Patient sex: F
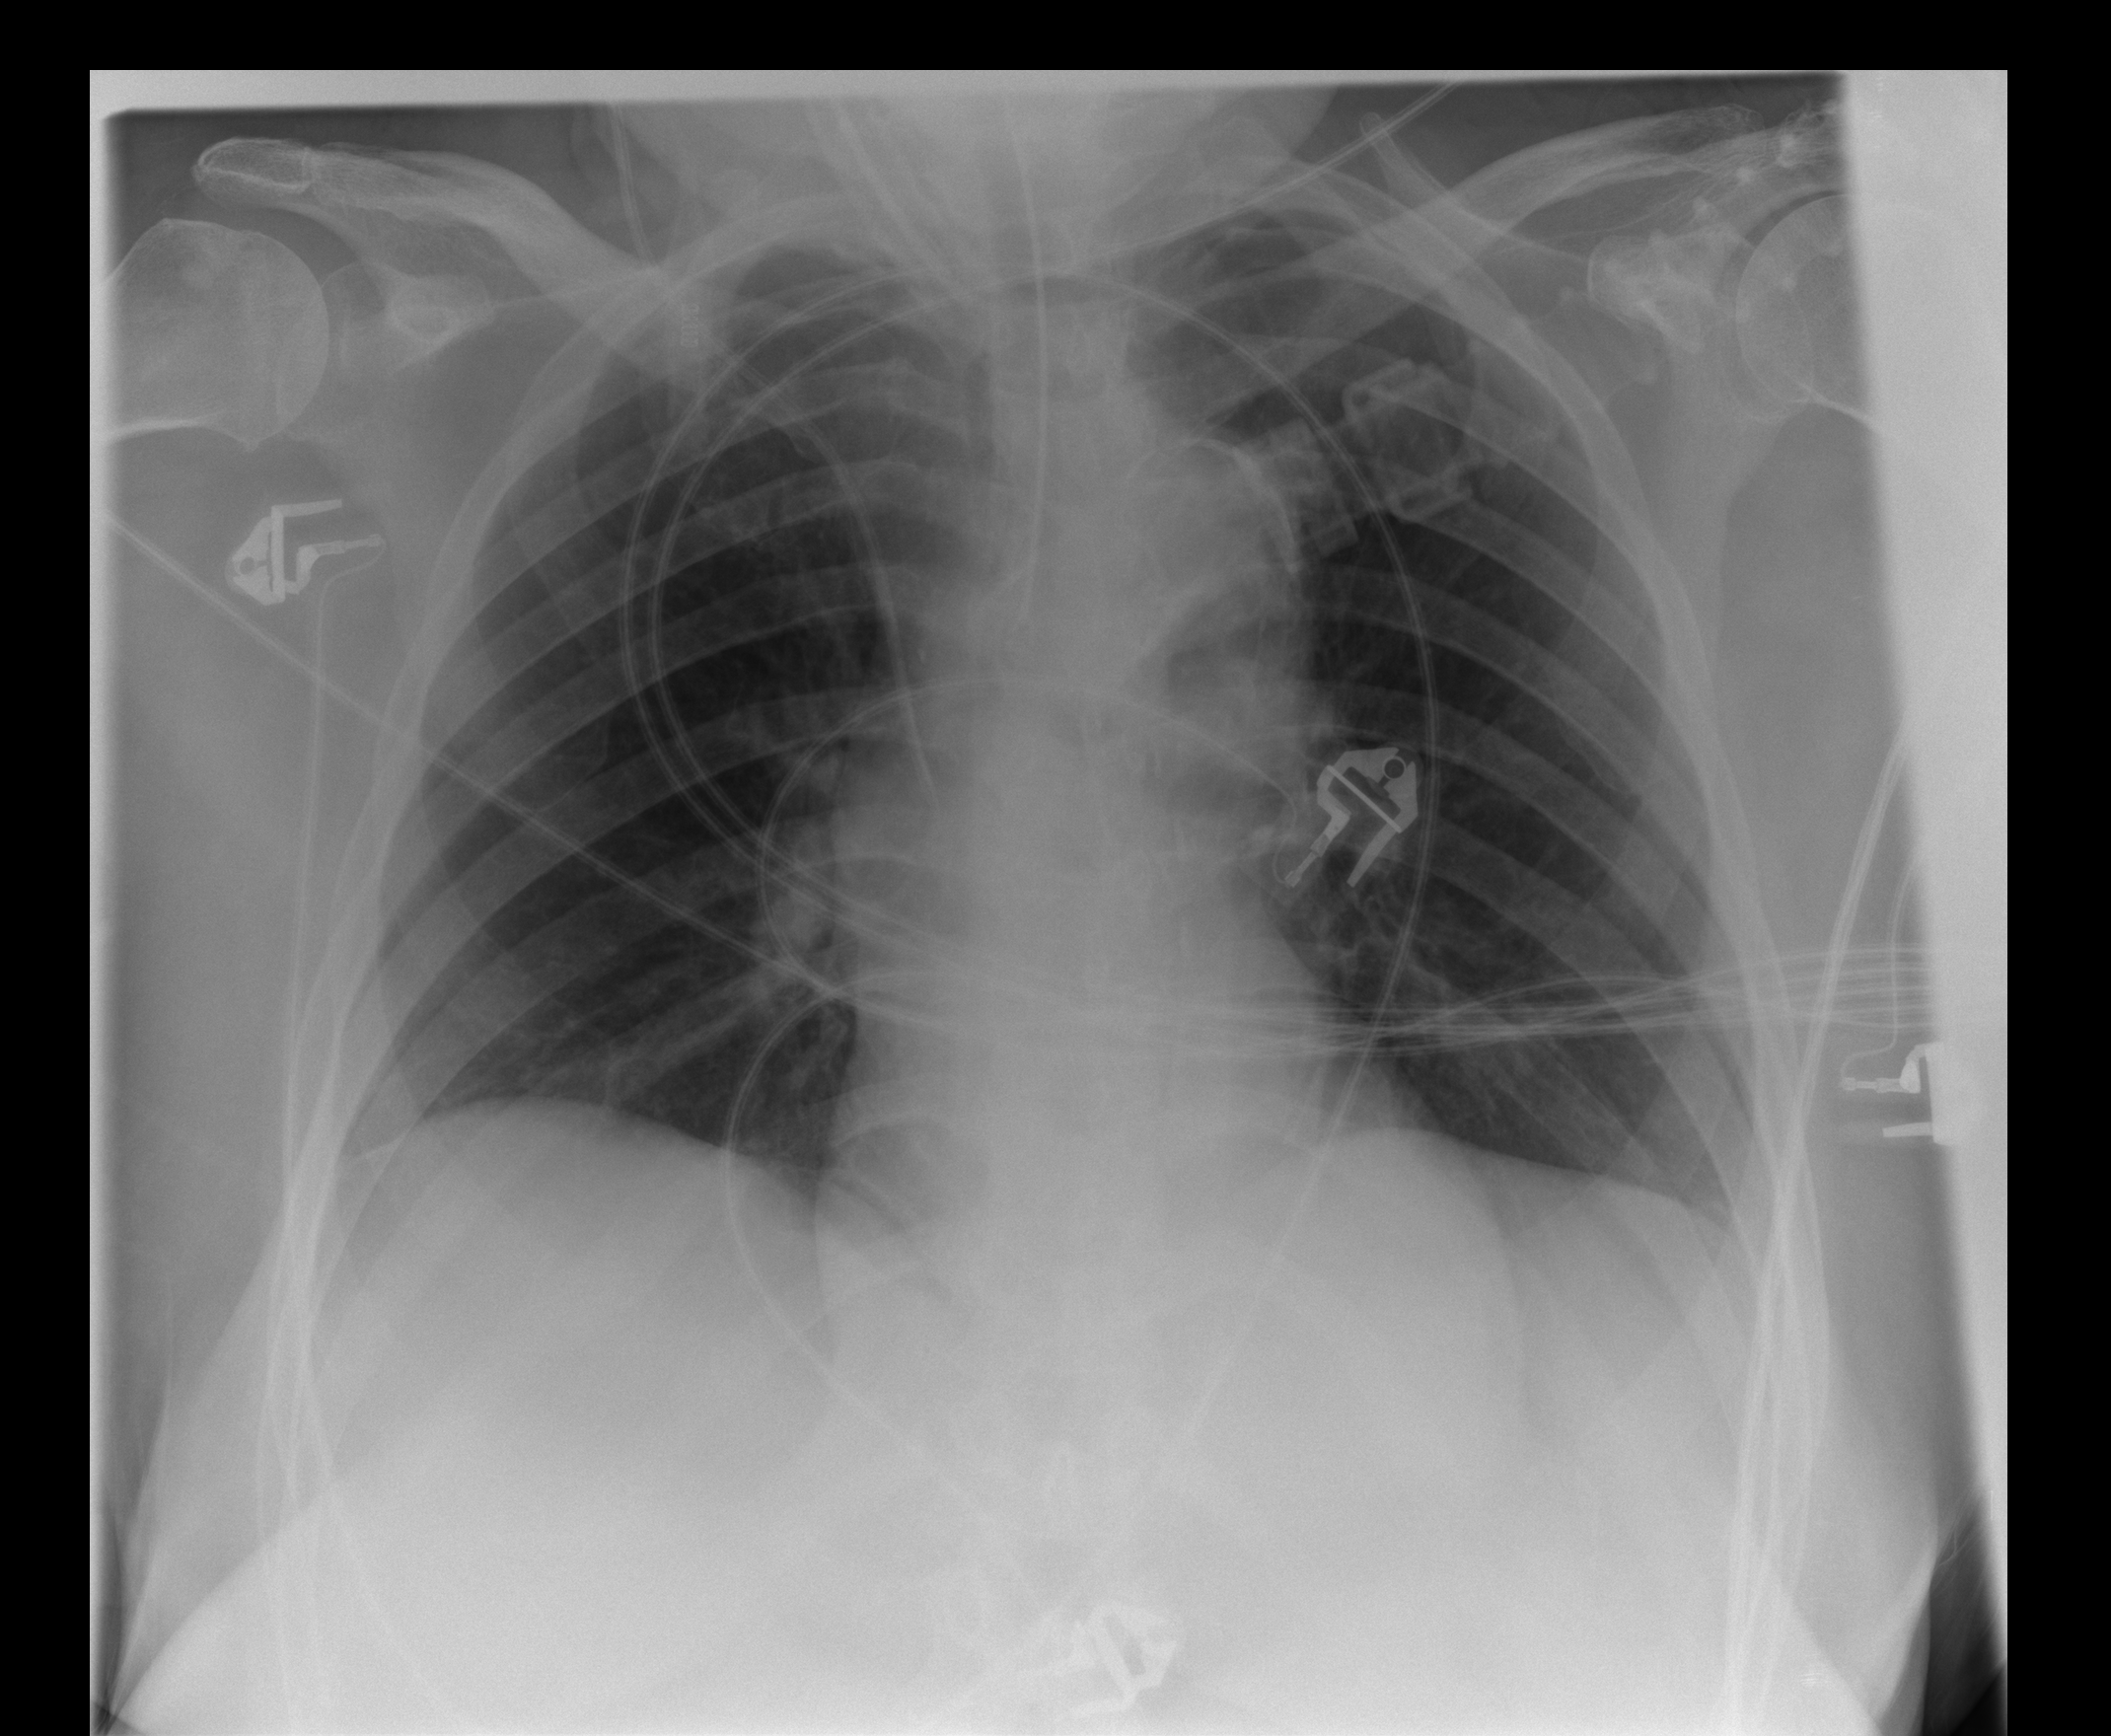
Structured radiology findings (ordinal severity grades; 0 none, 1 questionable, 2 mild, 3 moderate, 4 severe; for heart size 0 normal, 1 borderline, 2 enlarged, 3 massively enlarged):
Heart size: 0
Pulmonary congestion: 0
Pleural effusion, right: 0
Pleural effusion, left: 0
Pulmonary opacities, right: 0
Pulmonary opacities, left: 0
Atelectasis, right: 2
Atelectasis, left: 0